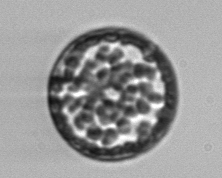
Label: Coscinodiscus